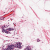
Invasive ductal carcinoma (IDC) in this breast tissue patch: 0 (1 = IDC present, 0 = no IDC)